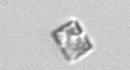
Label: Bacillariophyceae_morphotype1